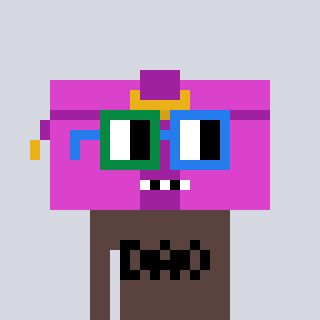
a pixel art character with square green and blue glasses, a clutch-shaped head and a darkbrown-colored body on a cool background